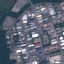
Land use / land cover: Industrial